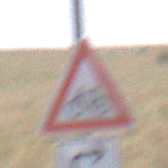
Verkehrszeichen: RadverkehrRechts
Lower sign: RichtungsangabeDurchPfeile5
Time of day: Midday
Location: Outdoor (Nature)
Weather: PartlyCloudy
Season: NotSpecified
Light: Natural